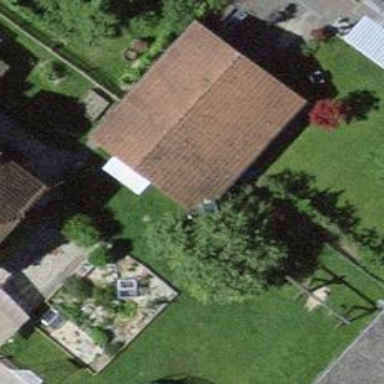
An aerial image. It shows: Shed.